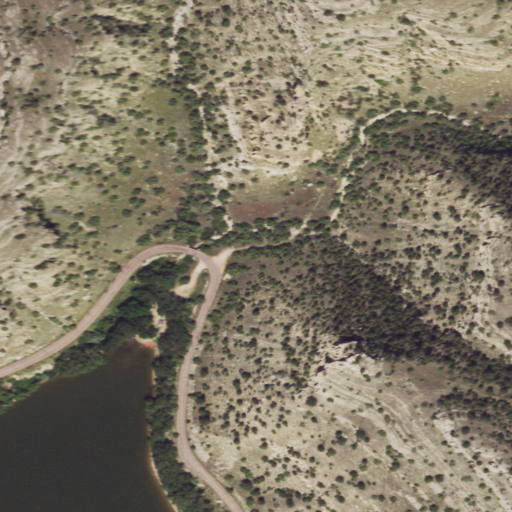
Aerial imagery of valley in Wyoming named Deadmans Gulch containing grassland, evergreen forest, shrub, open water, and barren land